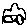
Label: car